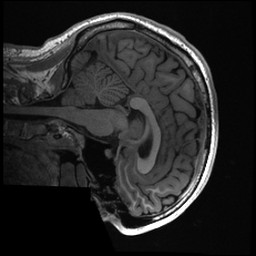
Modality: T1w
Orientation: sagittal
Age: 26
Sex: male